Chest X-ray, AP view. Patient: 11 years old, sex F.
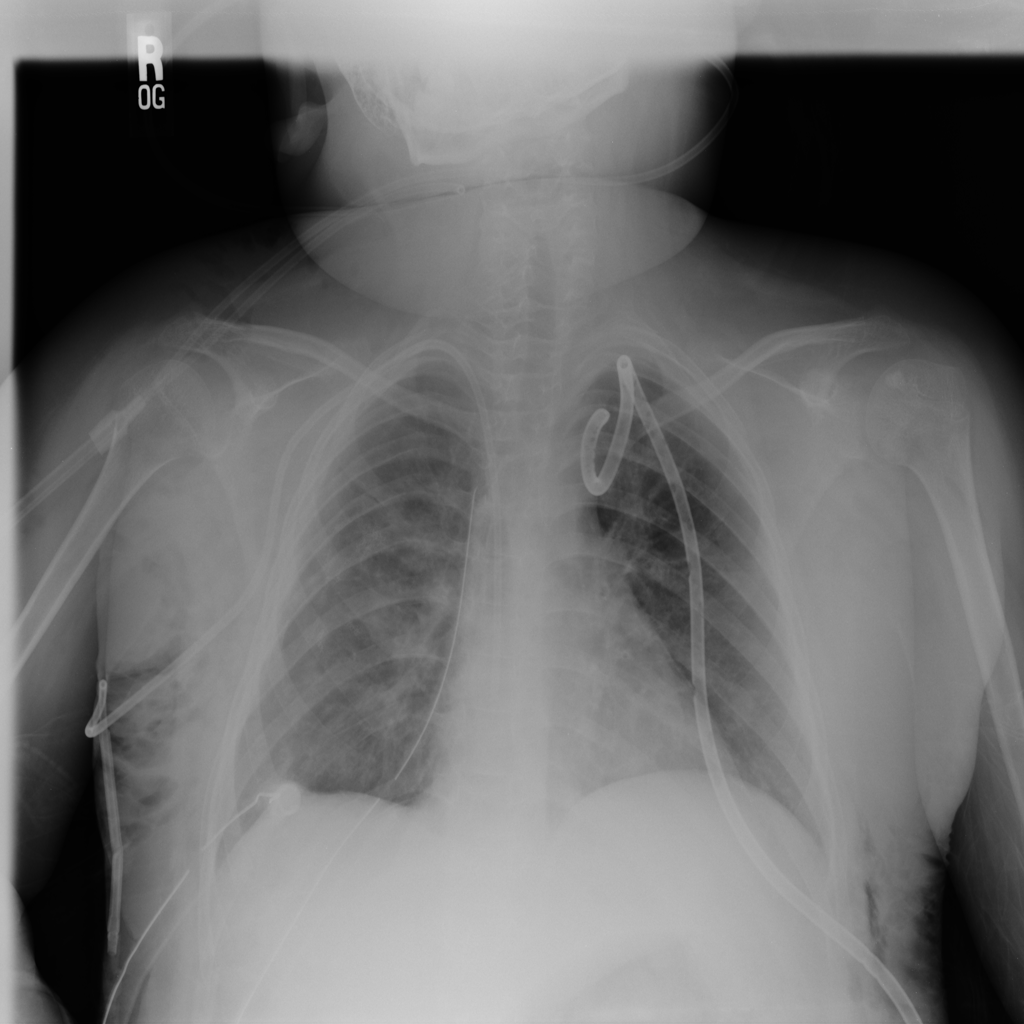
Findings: Infiltration